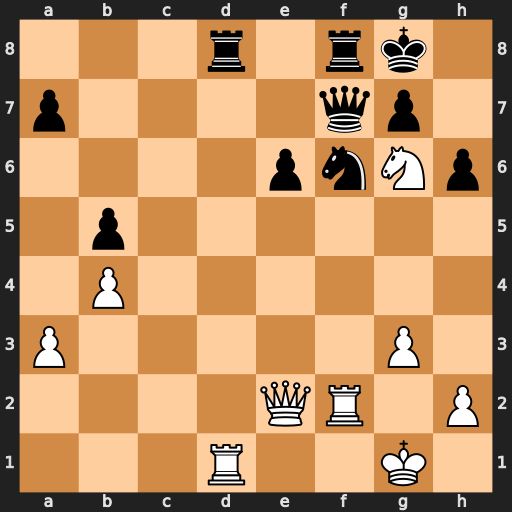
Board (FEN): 3r1rk1/p4qp1/4pnNp/1p6/1P6/P5P1/4QR1P/3R2K1
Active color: w
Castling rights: -
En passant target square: -
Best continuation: Nxf8 Rxd1+ Qxd1